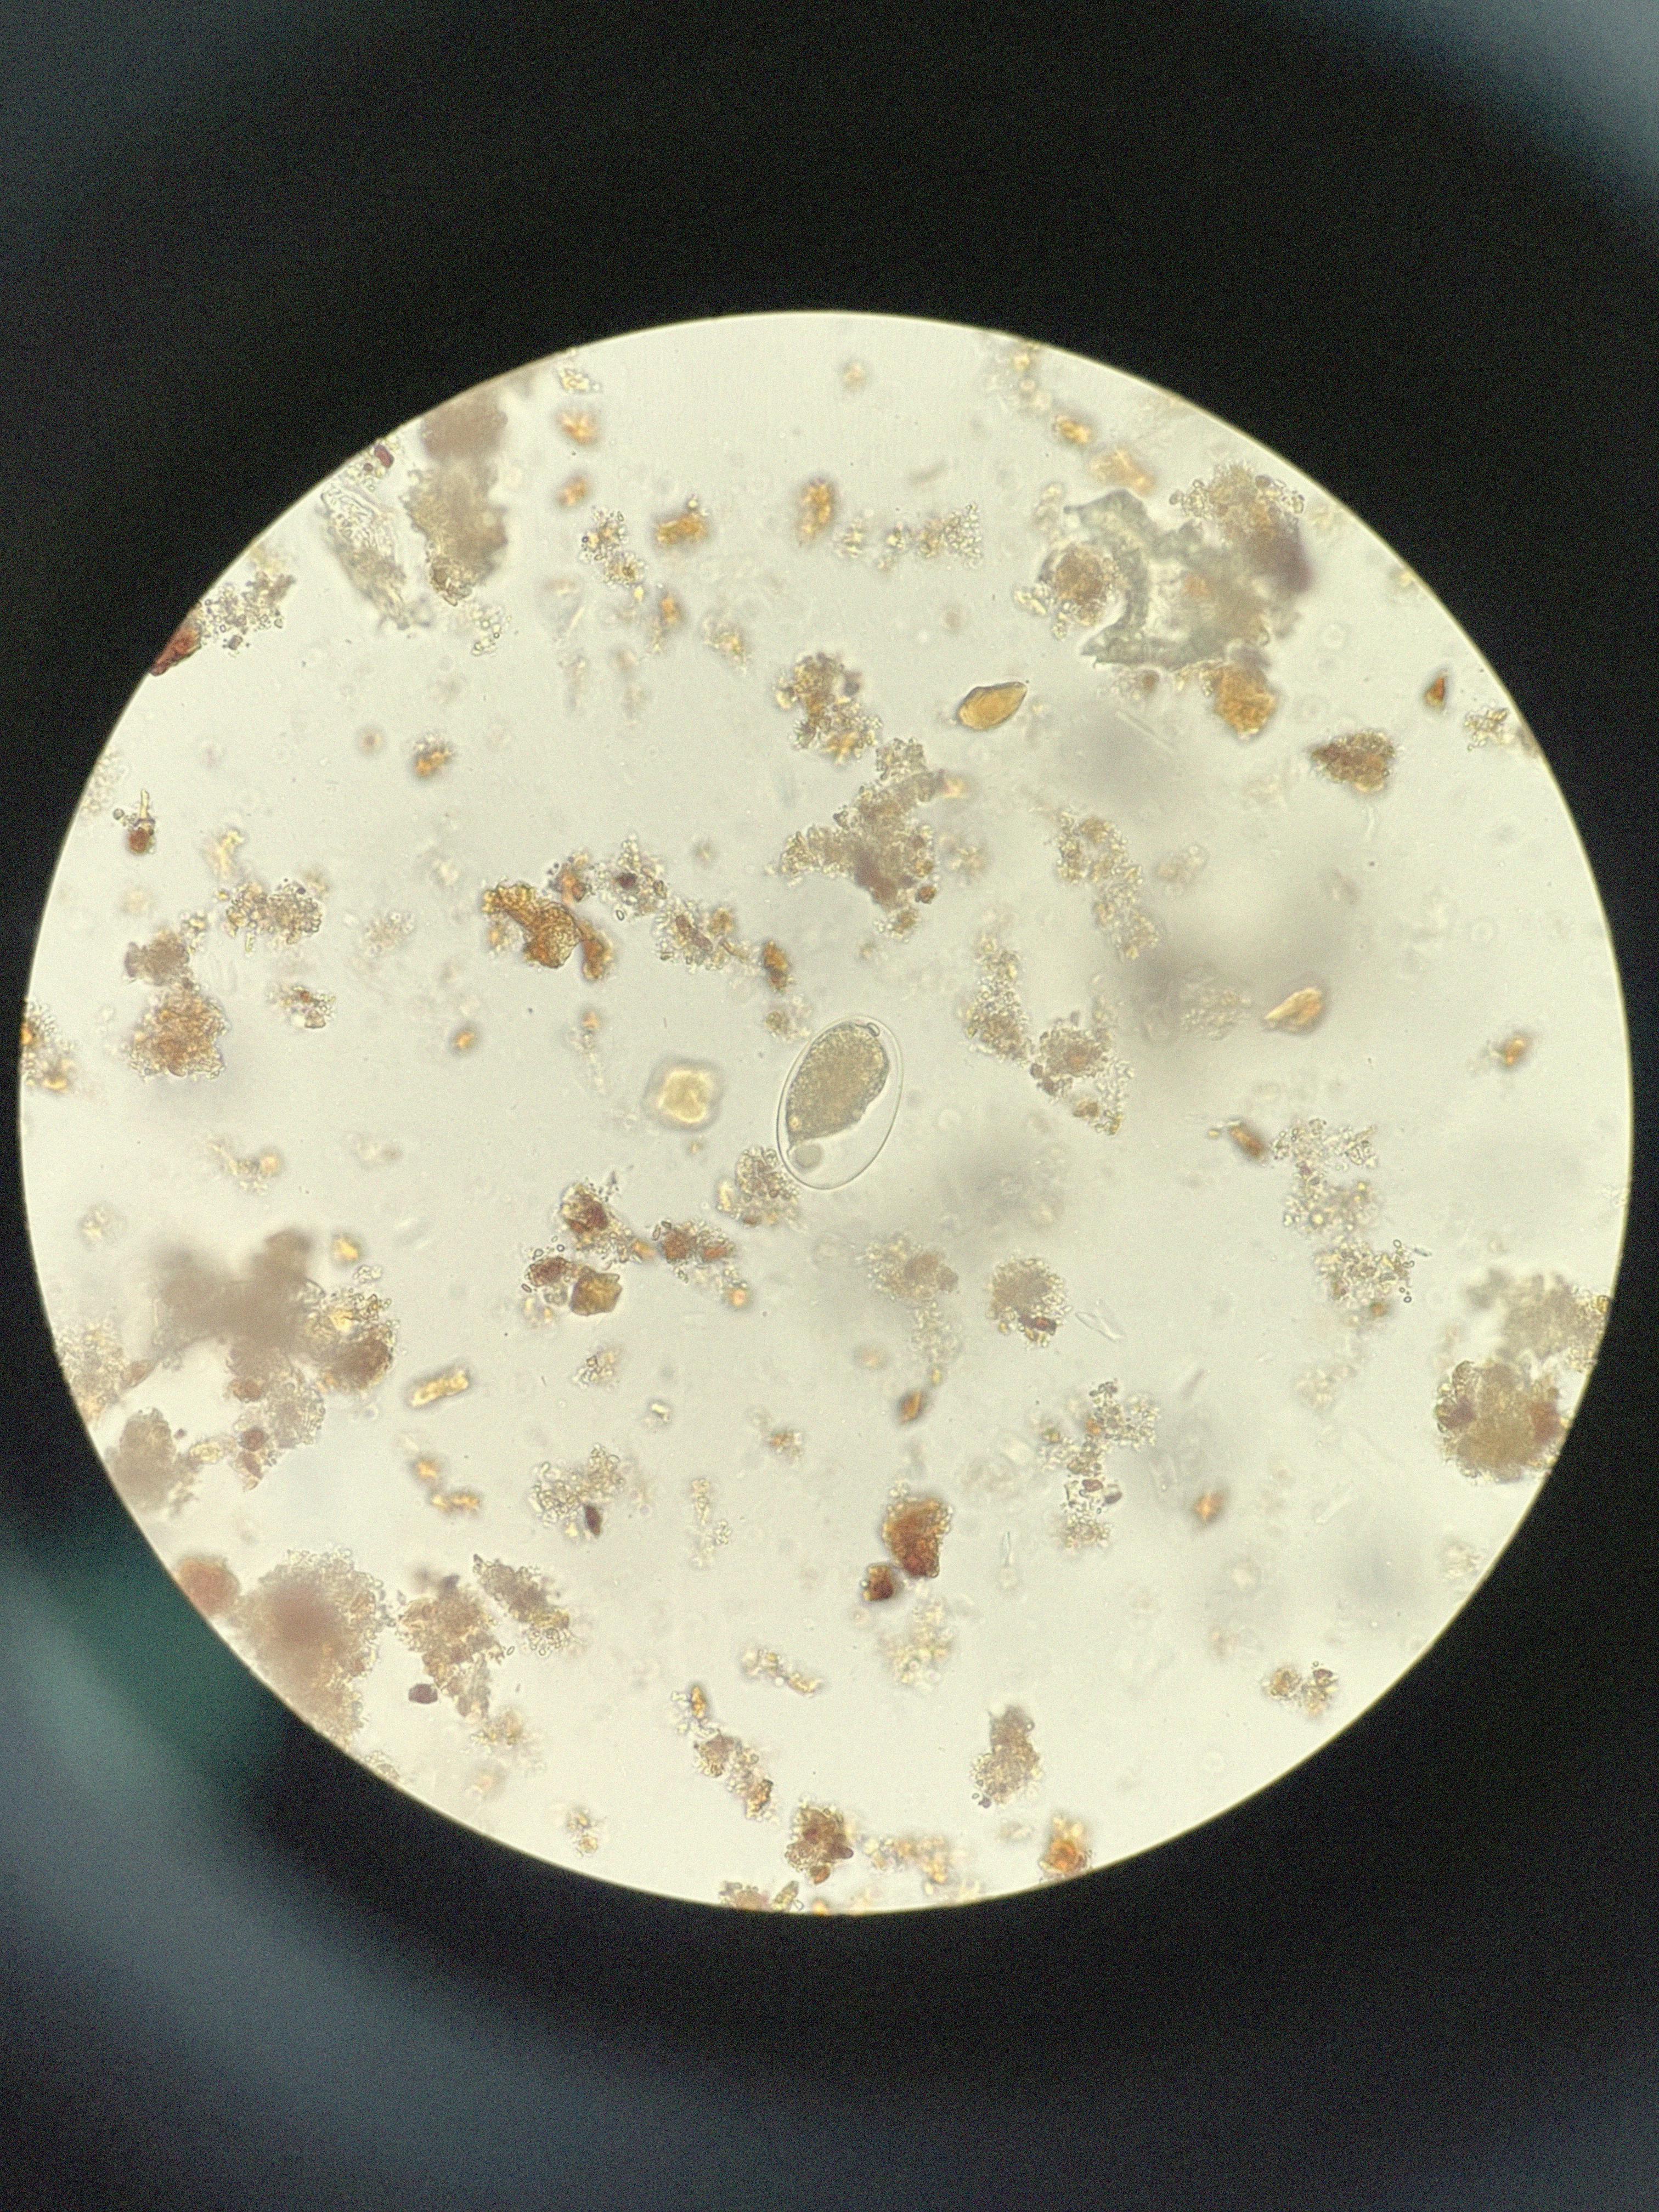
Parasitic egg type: Hookworm egg